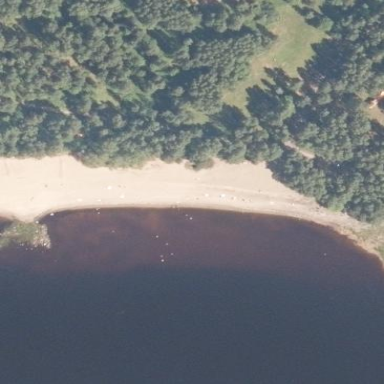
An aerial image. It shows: Beautiful beach with natural surroundings.